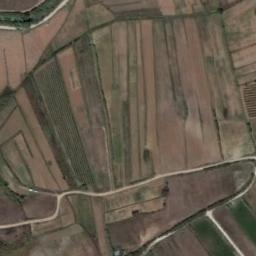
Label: terrace